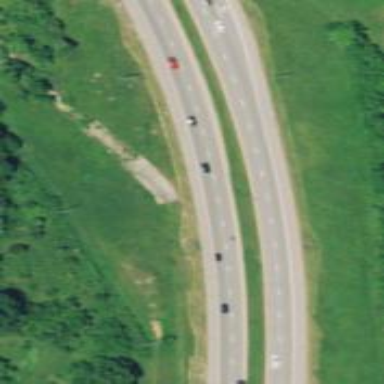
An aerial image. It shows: Expressway with asphalt surface categorized as trunk highway.